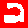
Digit: 2